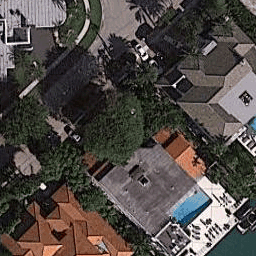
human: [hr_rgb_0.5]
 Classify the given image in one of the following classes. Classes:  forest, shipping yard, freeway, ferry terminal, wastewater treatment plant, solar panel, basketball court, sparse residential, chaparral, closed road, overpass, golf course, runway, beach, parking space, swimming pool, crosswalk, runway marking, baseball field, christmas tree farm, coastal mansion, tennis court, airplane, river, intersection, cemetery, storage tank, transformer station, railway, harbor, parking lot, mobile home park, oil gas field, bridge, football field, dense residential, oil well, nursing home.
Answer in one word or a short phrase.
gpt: coastal mansion